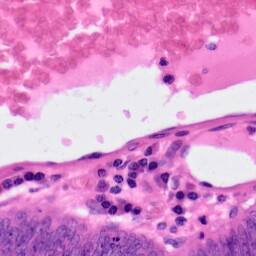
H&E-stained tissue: Colon